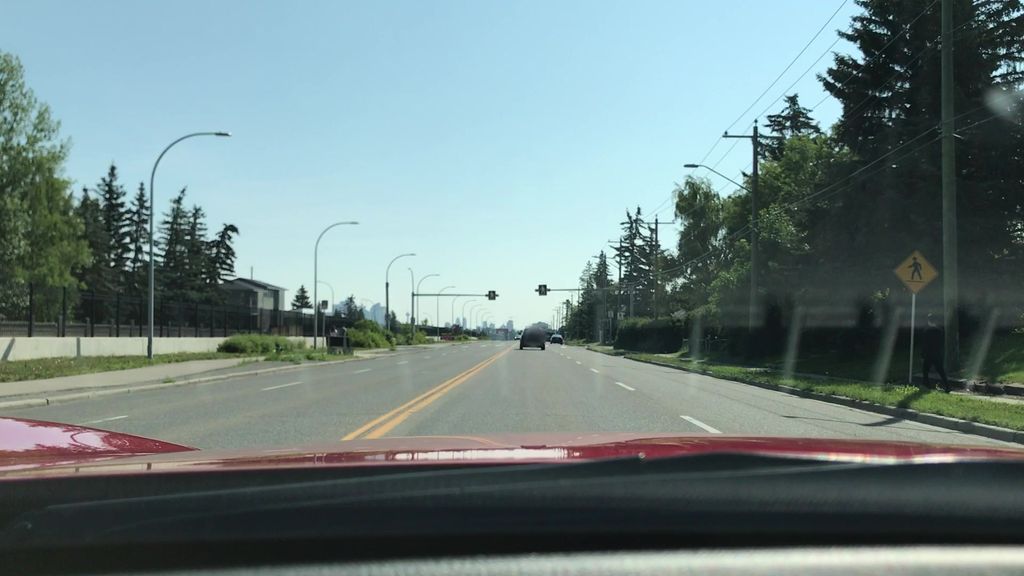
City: calgary